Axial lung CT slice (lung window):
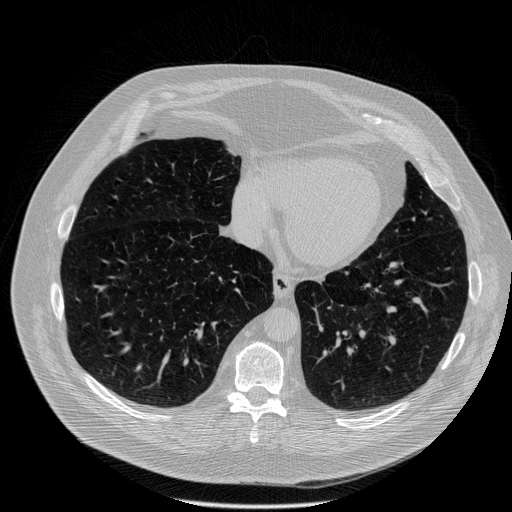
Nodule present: no